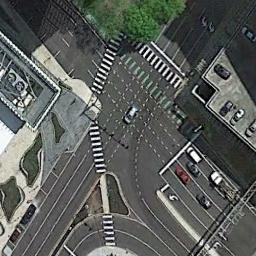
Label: intersection